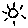
Label: sun